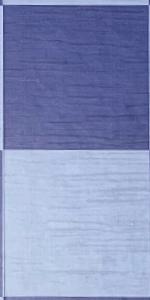
Label: Empty